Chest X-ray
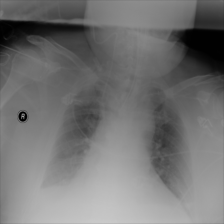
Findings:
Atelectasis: negative
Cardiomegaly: negative
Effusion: negative
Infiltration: negative
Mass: negative
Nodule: negative
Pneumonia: negative
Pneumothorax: negative
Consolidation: negative
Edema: negative
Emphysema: negative
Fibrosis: negative
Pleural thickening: negative
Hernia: negative